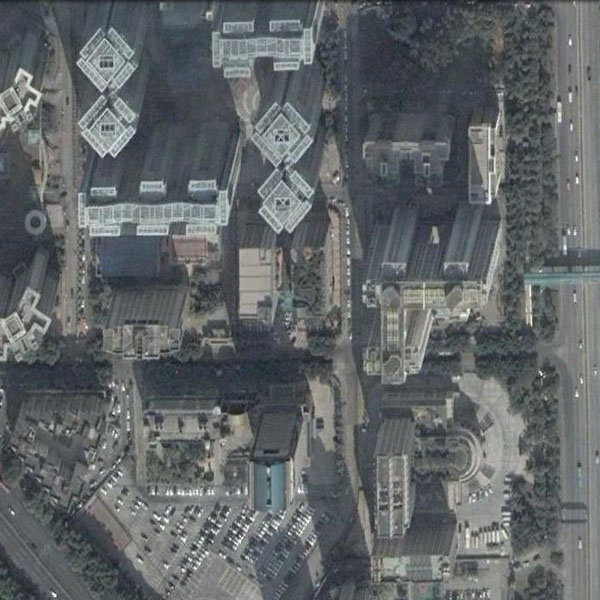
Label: Commercial